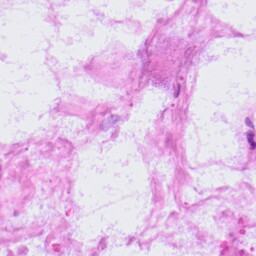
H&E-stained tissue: LymphNode